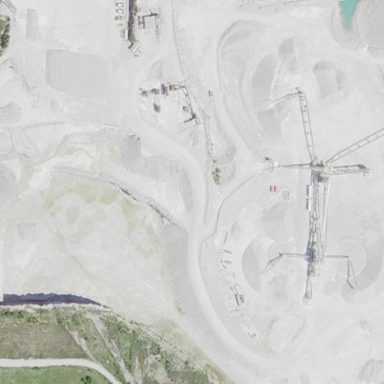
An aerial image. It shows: Quarry area.